Question: Count the number of objects in the diagram.
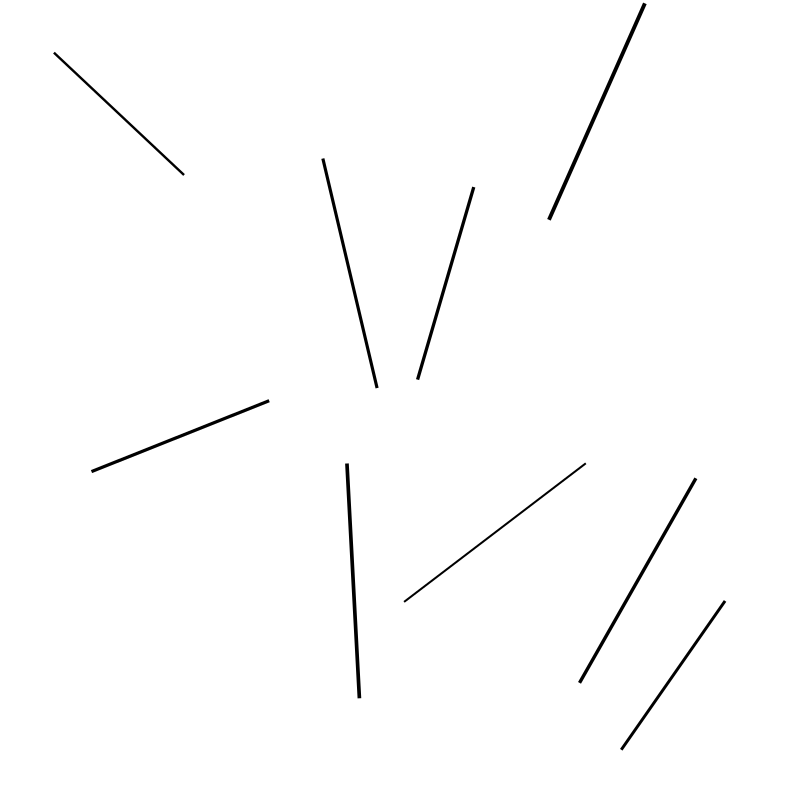
Answer: 9